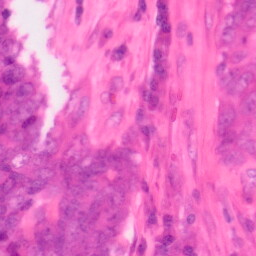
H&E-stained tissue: Colon